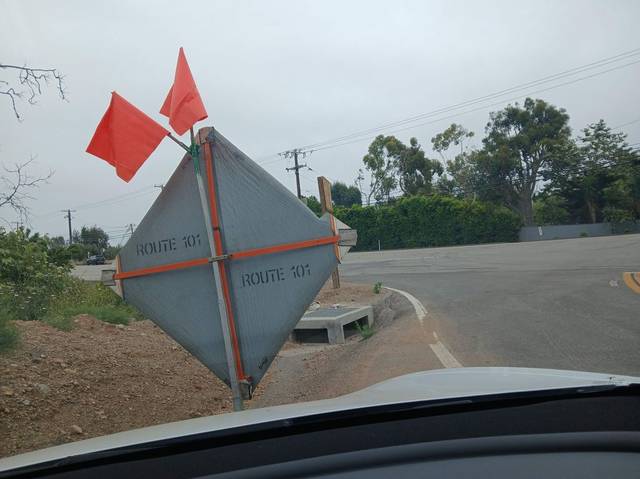
Region: Mexico
Coordinates: 34.042, -118.894